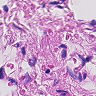
Metastatic tissue present: no